Aerial crown-view tile of a tropical tree (Barro Colorado Island, Panama), acquired 20250217:
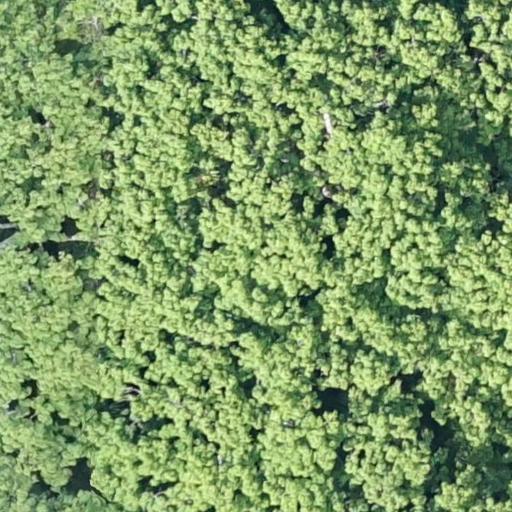
Species: Ceiba pentandra
GBIF accepted scientific name: Ceiba pentandra
Crown area: 945.186 m²